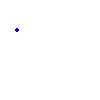
Particle: proton